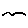
Label: bird